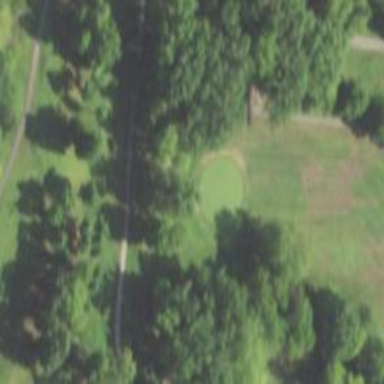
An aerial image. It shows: Golf hole.